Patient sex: M
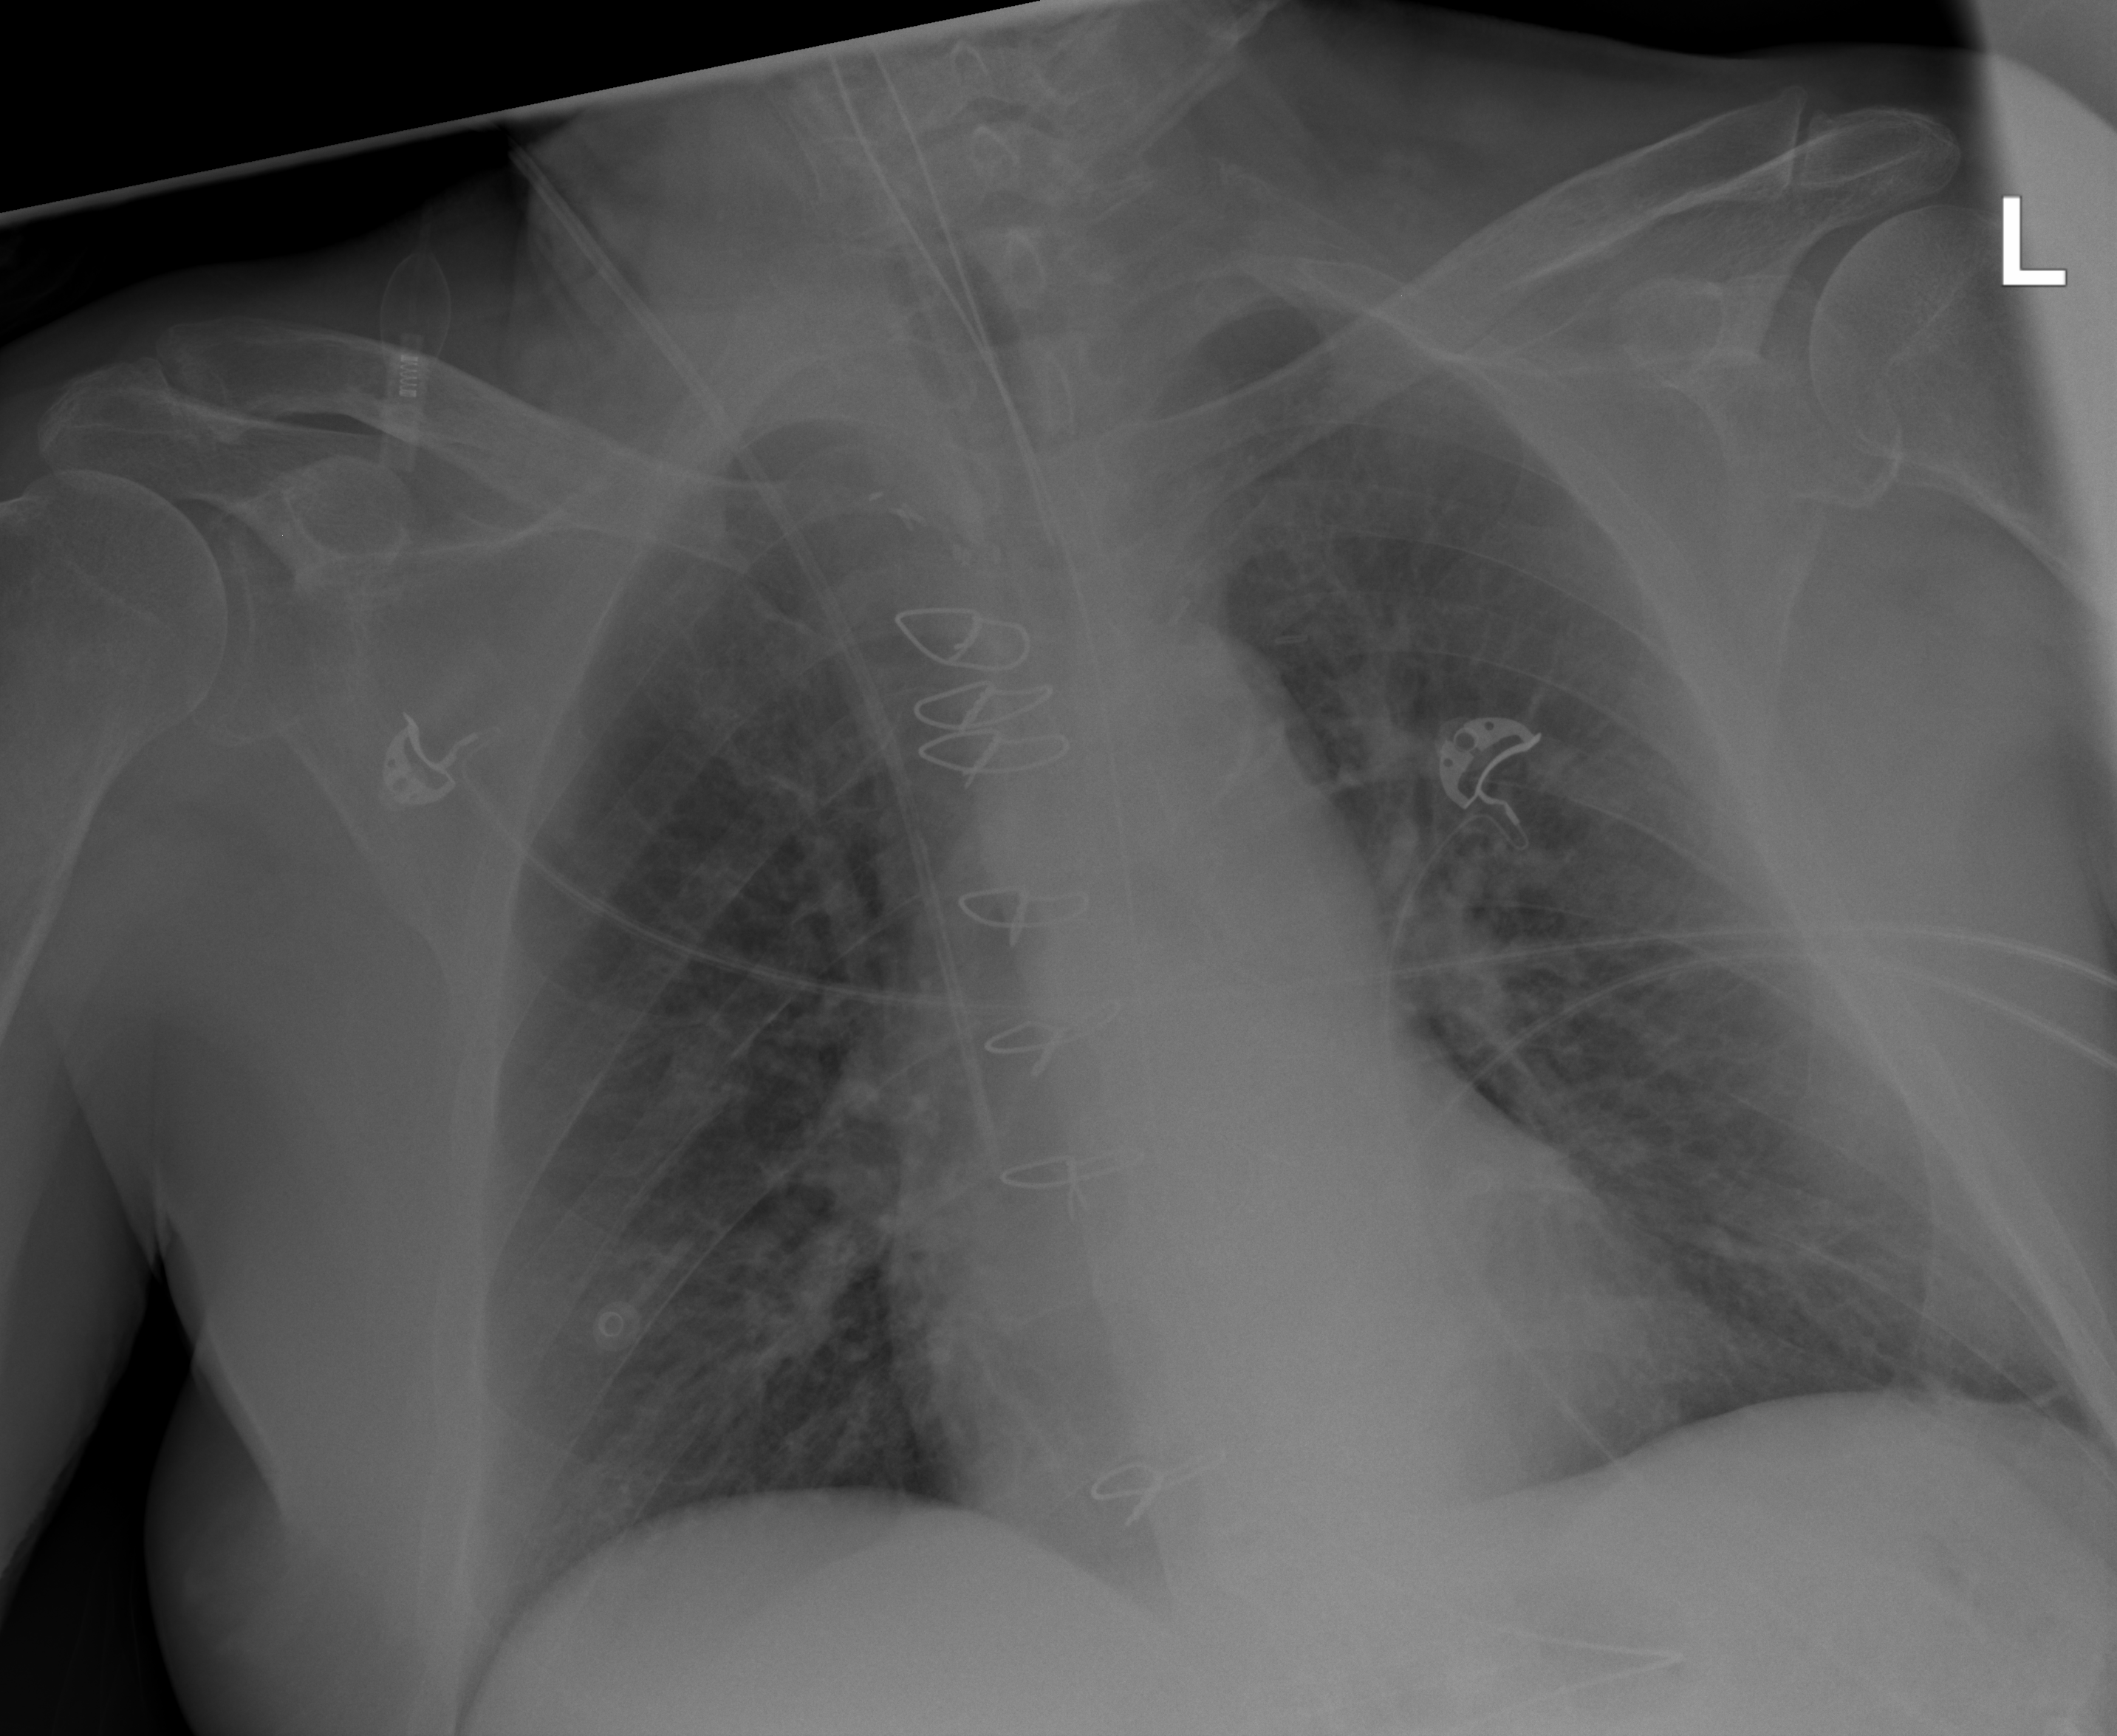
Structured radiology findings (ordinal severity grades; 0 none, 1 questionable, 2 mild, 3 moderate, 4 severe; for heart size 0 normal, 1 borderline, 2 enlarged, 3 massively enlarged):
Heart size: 0
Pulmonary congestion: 2
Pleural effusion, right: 0
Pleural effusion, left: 0
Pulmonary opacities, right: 0
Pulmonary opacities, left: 0
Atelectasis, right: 2
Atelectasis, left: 2